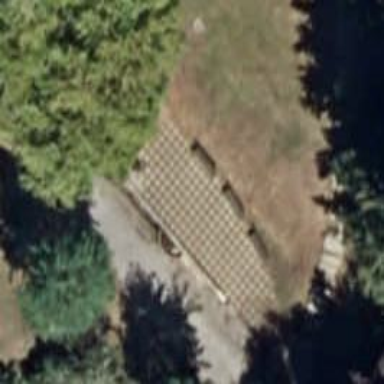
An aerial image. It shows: Bench.